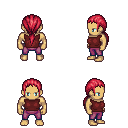
a pixel art fantasy rpg character, male body template, human, tanned skin, maroon sleeveless shirt, magenta pants, ruby red ponytail hairstyle, four views (front, back, left, right), 2x2 character sprite sheet, small pixel art, hard edges, no anti-aliasing